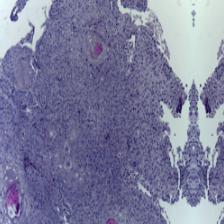
Diagnosis: OSCC